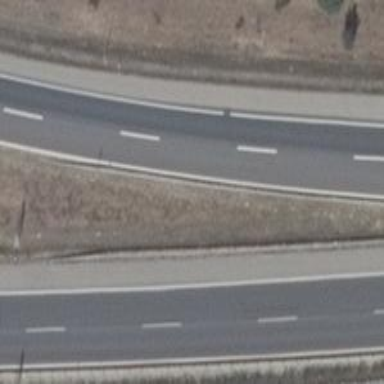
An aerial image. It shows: Motorway link.